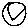
Label: circle